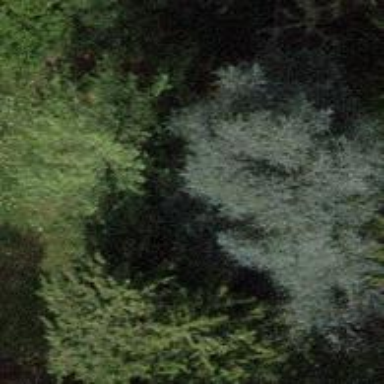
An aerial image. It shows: Evergreen tree with needle-leaved leaves.